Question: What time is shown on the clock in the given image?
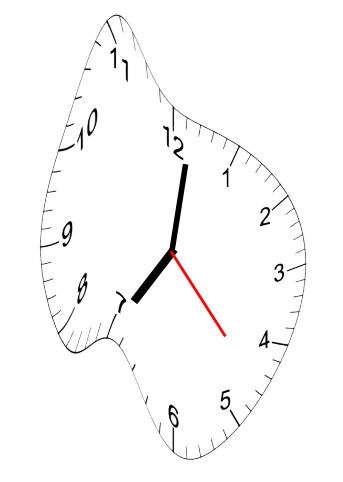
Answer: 07:01:23